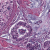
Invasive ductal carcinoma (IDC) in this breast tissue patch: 0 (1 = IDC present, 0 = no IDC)